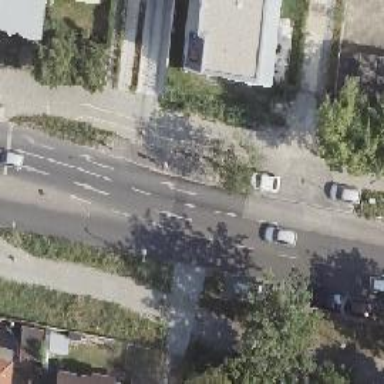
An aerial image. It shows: Secondary road with asphalt surface and cycle track alongside.